七年级 · 画法几何学
如图, 在平面内有 $\mathrm{A} 、 \mathrm{~B} 、 \mathrm{C}$ 三点,

A

(1) 请根据下列语句画图:

(1)画直线 $A C$ 、线段 $B C$ 、射线 $A B$;

(2)在线段 $\mathrm{BC}$ 上任取一点 $\mathrm{D}$ (不同于点 $\mathrm{B} 、 \mathrm{C}$ ), 连接线段 $\mathrm{AD}$;

(2) 此时图中的线段共有 \$ \qquad \$条.
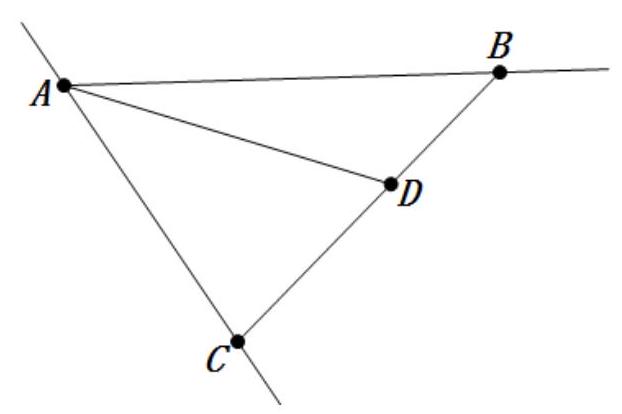
答案: (1) 解: (1)如图, 直线 $\mathrm{AC}$, 线段 $\mathrm{BC}$, 射线 $\mathrm{AB}$ 即为所求;

(2)如图, 线段 $\mathrm{AD}$ 即为所求;

(2) 6
解析: (2) 由题可得, 图中线段为 $\mathrm{AB}, \mathrm{AC}, \mathrm{AD}, \mathrm{BD}, \mathrm{CD}, \mathrm{BC}$, 条数共为 6 .故答案为: 6 .